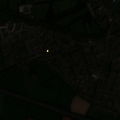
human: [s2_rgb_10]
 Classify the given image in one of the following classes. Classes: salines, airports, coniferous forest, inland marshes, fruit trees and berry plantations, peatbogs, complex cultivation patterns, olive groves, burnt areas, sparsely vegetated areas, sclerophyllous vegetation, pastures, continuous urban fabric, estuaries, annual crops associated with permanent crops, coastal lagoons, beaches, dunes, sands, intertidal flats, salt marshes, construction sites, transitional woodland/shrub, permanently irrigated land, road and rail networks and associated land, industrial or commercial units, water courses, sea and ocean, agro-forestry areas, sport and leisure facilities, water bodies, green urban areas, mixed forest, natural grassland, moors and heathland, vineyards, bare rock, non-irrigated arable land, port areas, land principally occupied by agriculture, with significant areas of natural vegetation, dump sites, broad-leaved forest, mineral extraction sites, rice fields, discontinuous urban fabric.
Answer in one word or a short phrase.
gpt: discontinuous urban fabric, non-irrigated arable land, pastures